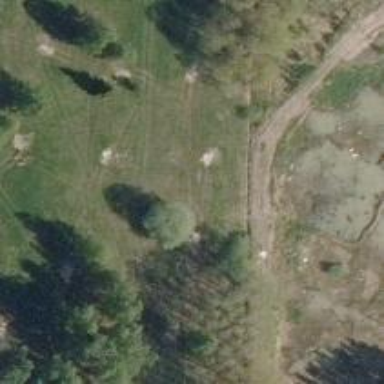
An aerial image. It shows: Disc golf hole.